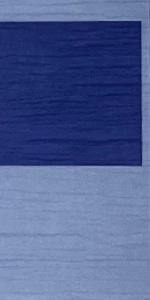
Label: Empty